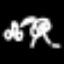
Label: octagon